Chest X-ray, AP view. Patient: 52 years old, sex M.
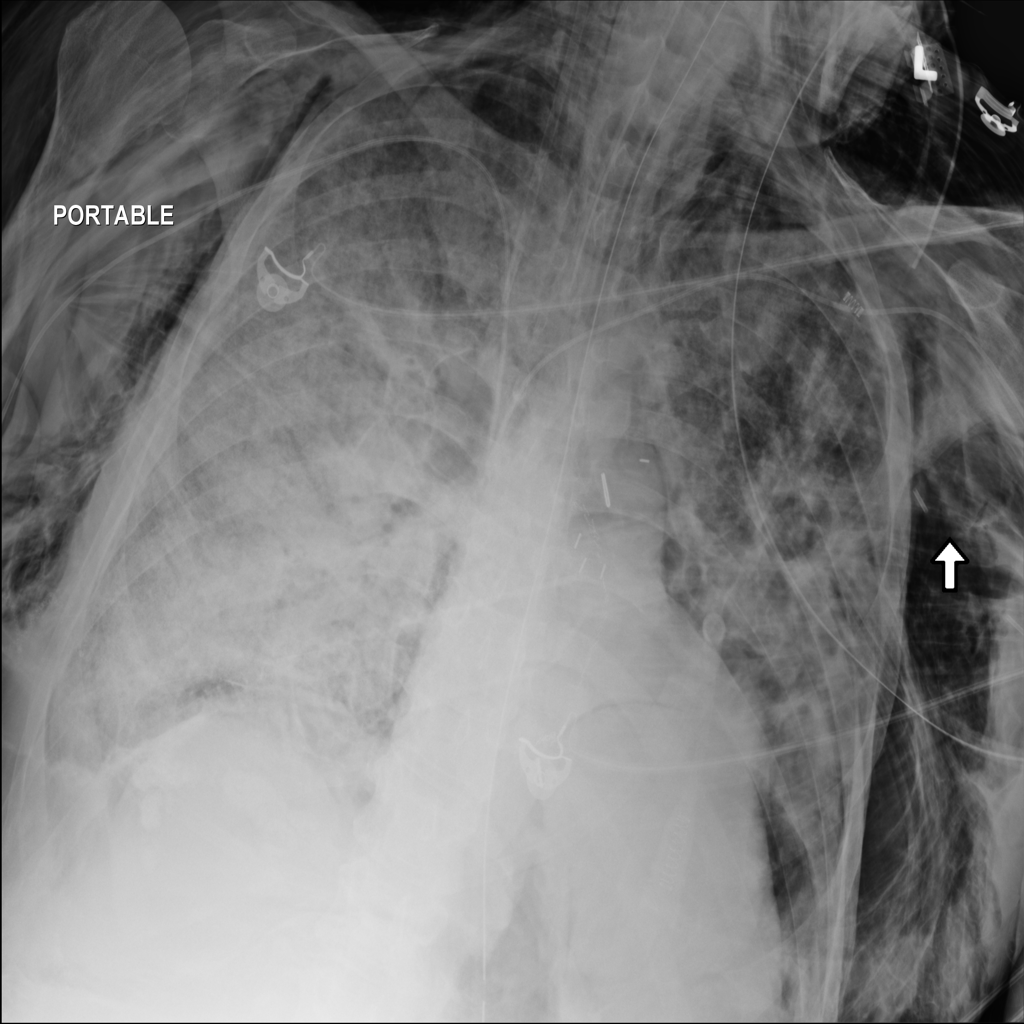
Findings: Pneumothorax